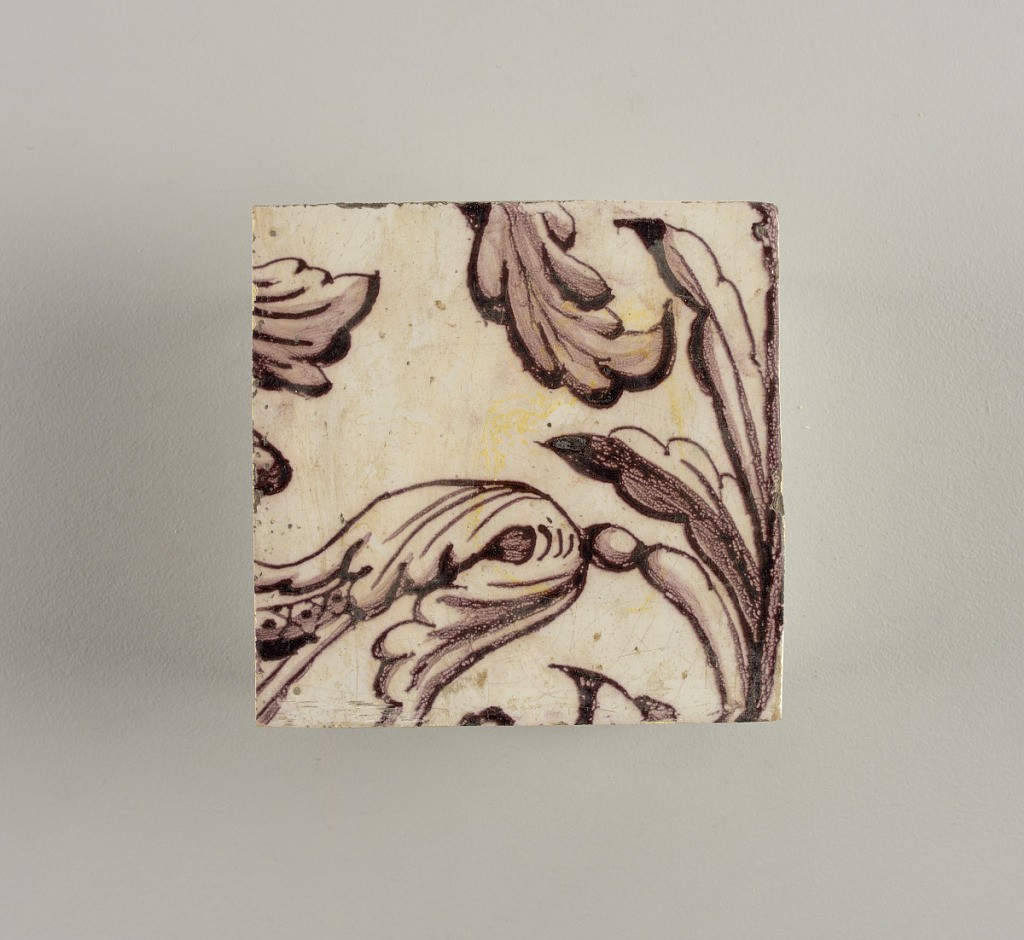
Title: Tile wall facing
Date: ca. 1725
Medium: Tin-glazed earthenware, underglaze
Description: Horizontal rectangle.  Thirty tiles wide and twenty-three tiles high with opening for fireplace eleven tiles wide and ten high.  Foliage arabesques disposed about three vertical axes from which are emphazised by urns at center and right, and at left by the figure of a standing woman carrying an infant on her arm and accompanied by two children.